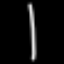
Label: chair